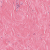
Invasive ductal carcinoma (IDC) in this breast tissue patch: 0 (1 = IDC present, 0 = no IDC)